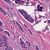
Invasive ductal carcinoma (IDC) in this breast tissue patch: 1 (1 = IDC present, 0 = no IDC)